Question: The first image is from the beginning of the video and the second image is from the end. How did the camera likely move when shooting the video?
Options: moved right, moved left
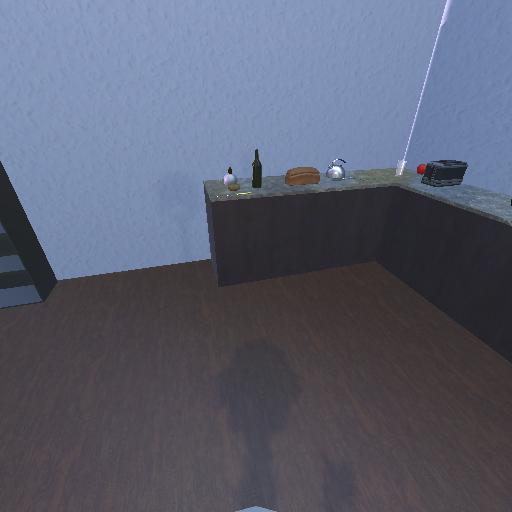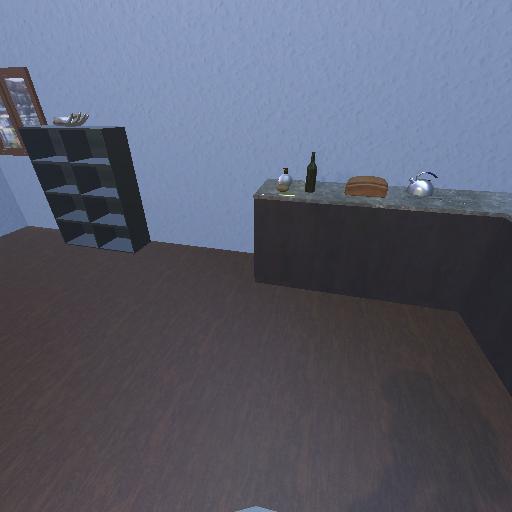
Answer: moved right